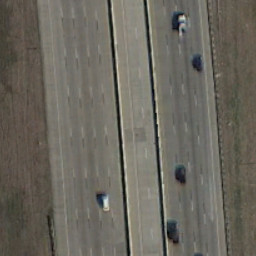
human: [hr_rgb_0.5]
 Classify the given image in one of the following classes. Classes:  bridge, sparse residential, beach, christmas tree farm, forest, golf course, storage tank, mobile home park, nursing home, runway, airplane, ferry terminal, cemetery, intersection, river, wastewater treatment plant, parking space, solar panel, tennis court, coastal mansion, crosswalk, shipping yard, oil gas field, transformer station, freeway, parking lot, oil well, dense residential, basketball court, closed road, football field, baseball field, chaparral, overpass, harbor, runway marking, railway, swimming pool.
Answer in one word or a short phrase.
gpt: freeway